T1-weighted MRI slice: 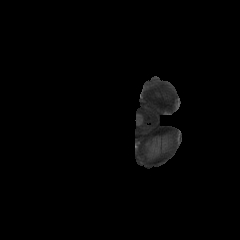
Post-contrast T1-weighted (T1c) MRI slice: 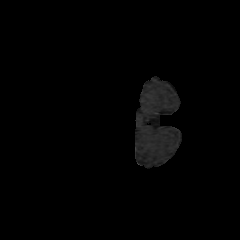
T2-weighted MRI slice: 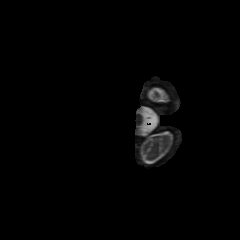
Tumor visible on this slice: no